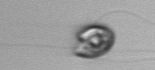
Label: flagellate_morphotype1